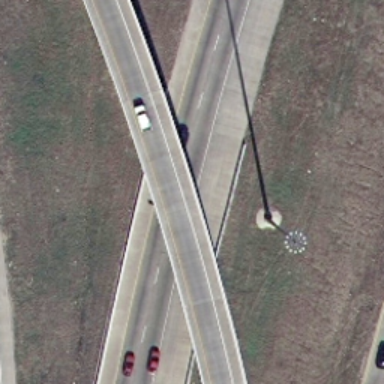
A narrow road go across another roads diagonally .